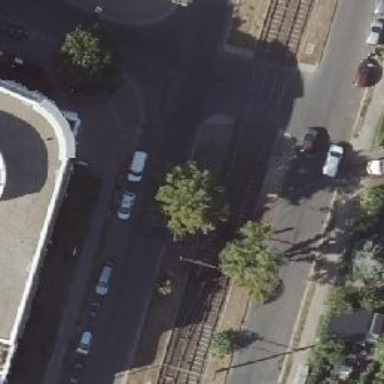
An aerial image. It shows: Railway crossing.